Interaction volume radius: 10 \u00c5
Interaction volume height: 45 \u00c5
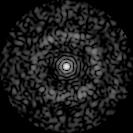
Disorder parameter: 0.8381